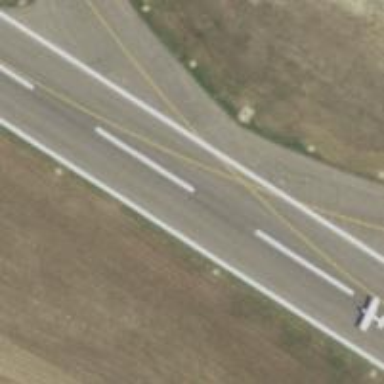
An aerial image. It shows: Image of taxiway at airport.